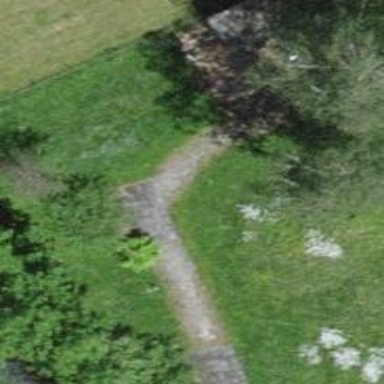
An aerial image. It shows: Path surfaced with fine gravel.